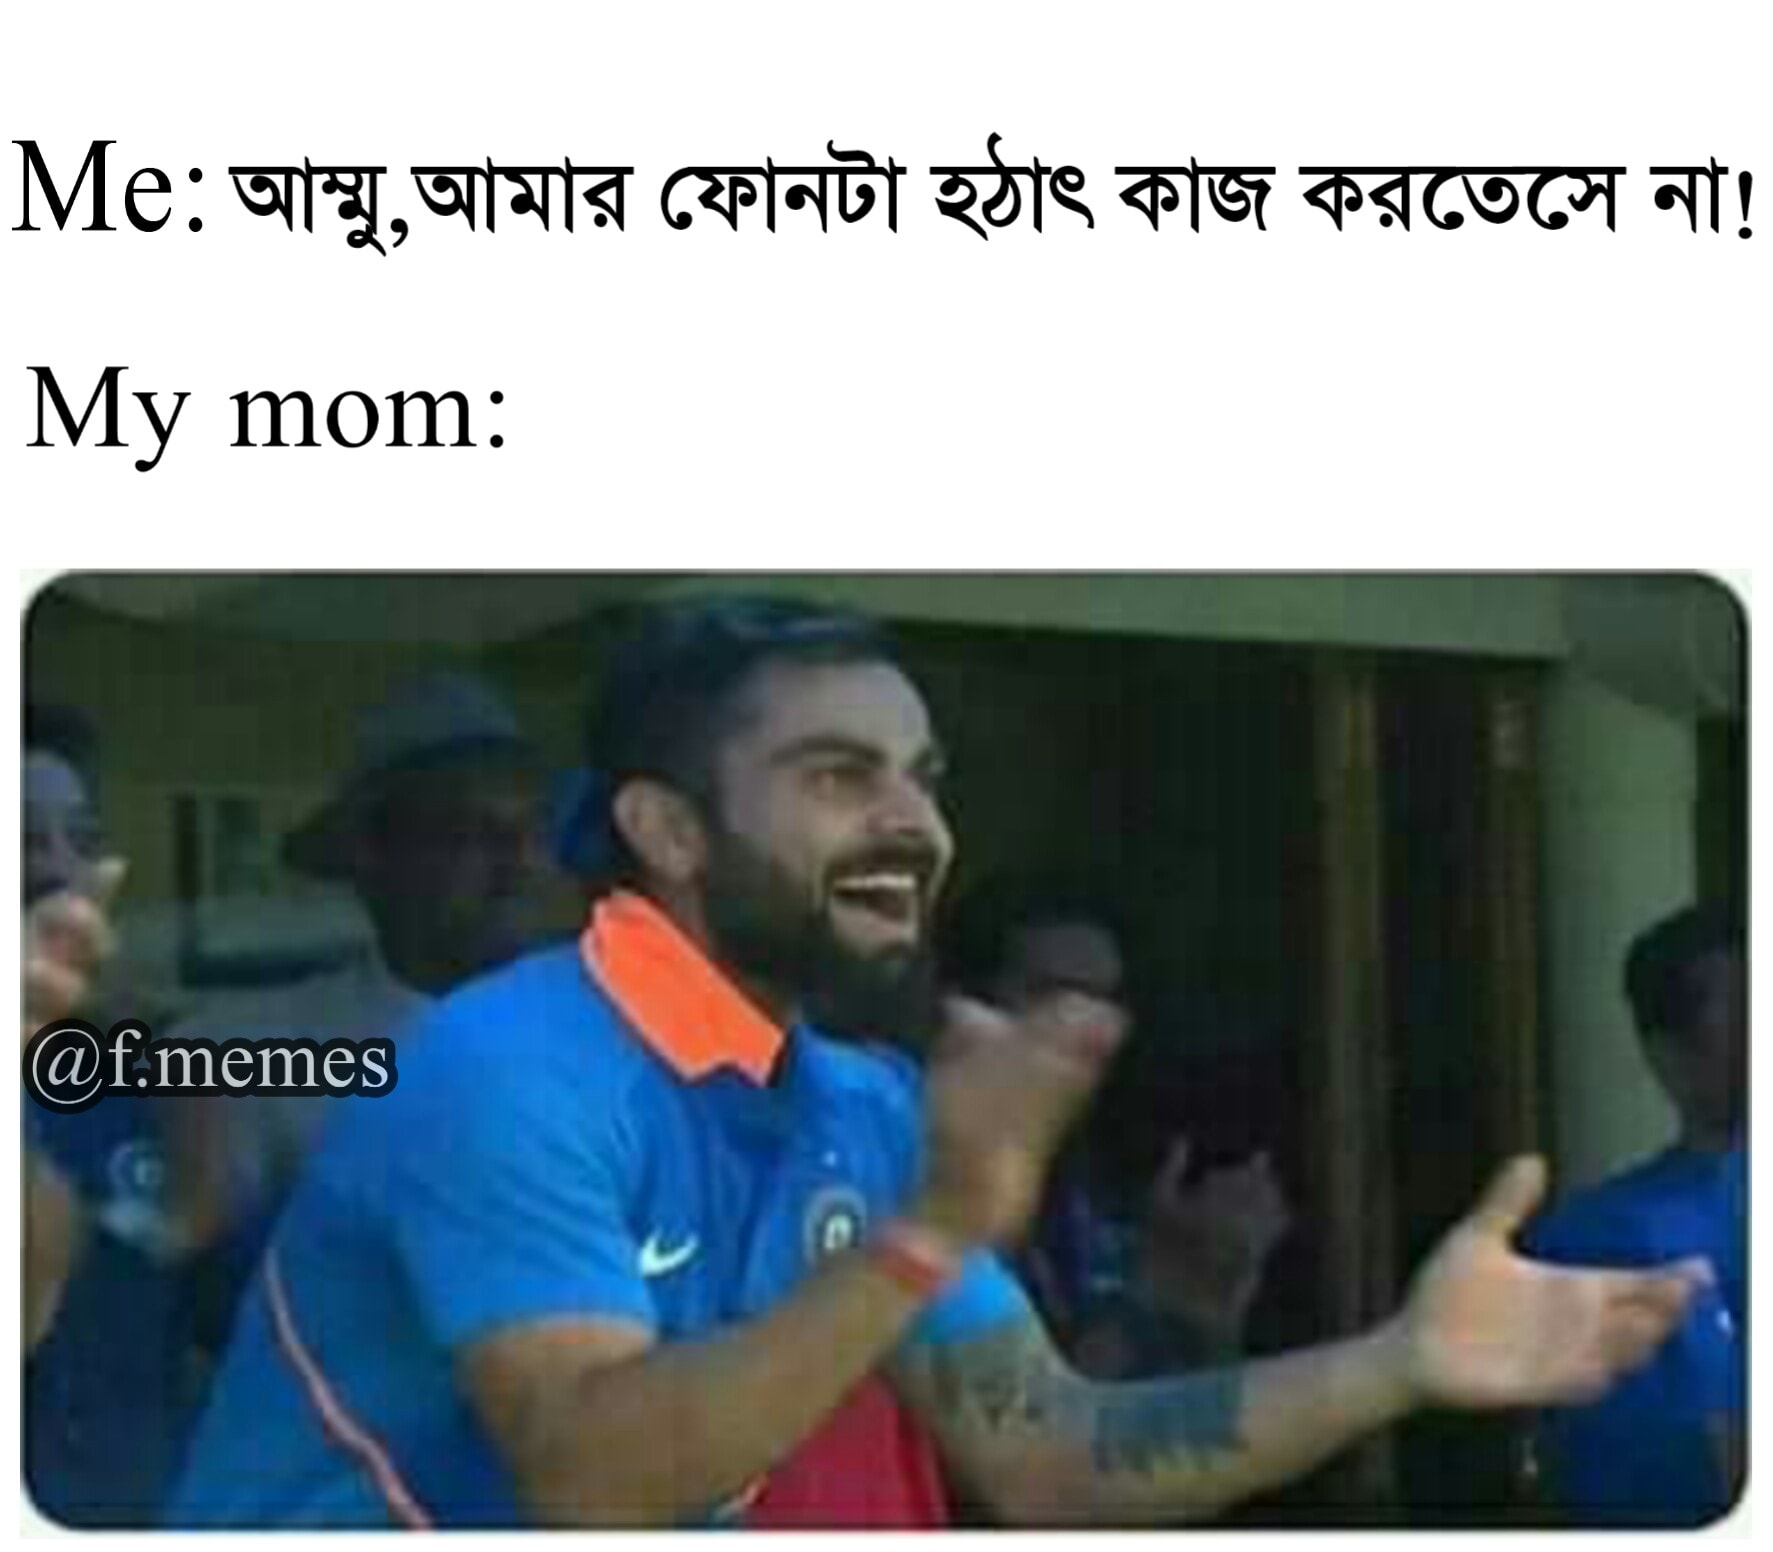
Caption: Me: আম্মু , আমার ফোনটা হঠাত কাজ করতেসে না !   My mom :
Label: non-hate